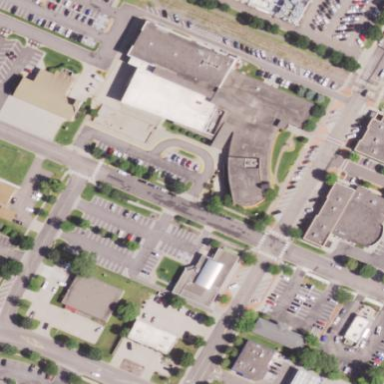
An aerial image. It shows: Government building that serves as community center.